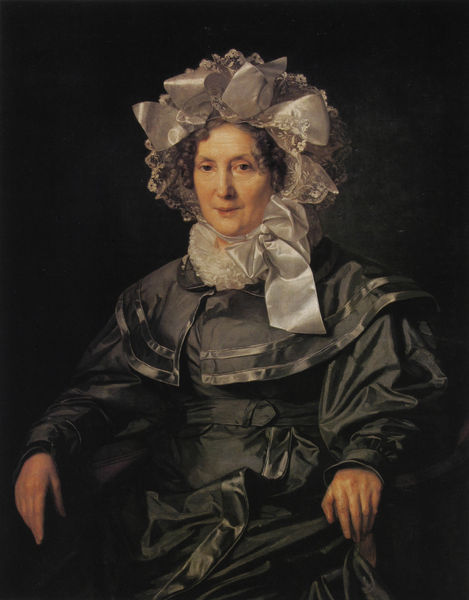
Titel: Bildnis der Frau Elisabeth Waldmüller, der Mutter des Künstlers (1764-1849)
Künstler: Ferdinand Georg Waldmüller
Standort: Wien
Institution: Österreichische Galerie im Belvedere
Schlagwörter: dunkel, gemälde, hand, kopf, weiß, grün, sitzen, finger, frau, frisur, grau, haar, hintergrund, hut, kleid, mund, nase, profil, schwarz, stirn, stuhl, blick, dame, gürtel, rot, haube, schleife, alt, mütze, augen, band, falten, gesicht, haarschmuck, kragen, mensch, samt, silber, spitze, ärmel, bildnis, hals, halskrause, hände, portrait, porträt, öl, auge, haare, mantel, sessel, sitzend, adel, mutter, saum, spitzen, schleifen, kinn, lippe, lippen, locke, locken, seide, adelige, perücke, kopfbedeckung, lächeln, alte dame, lehne, creme, dunkelgrün, falte, steif, glanz, sitzt, streifen, glänzend, rüschen, satin, schnalle, dreiviertel, krause, sonntag, doppelkinn, frauenbildnis, macht, seidenkleid, bänder, cape, oma, kopfschmuck, taft, grossmutter, menscha, schlaufe, seidentaft, kledi, grai, fru, festtagskleidung, enporträt, slt, beide hände